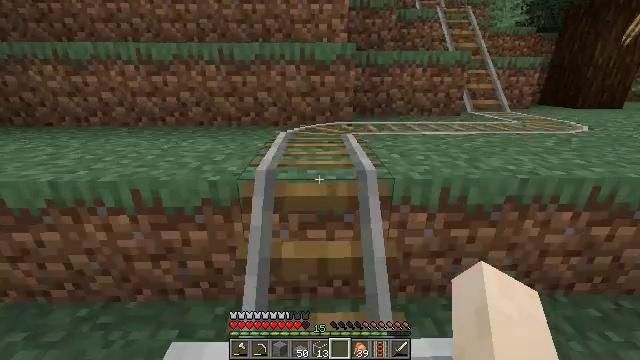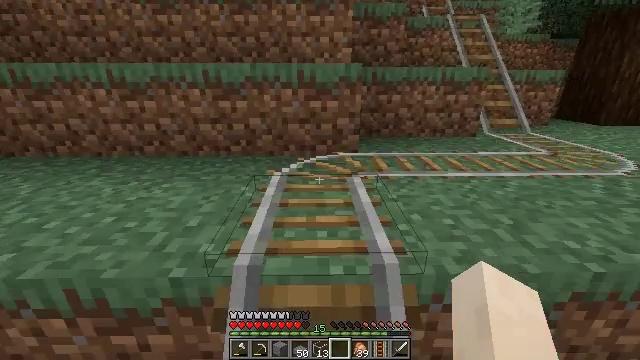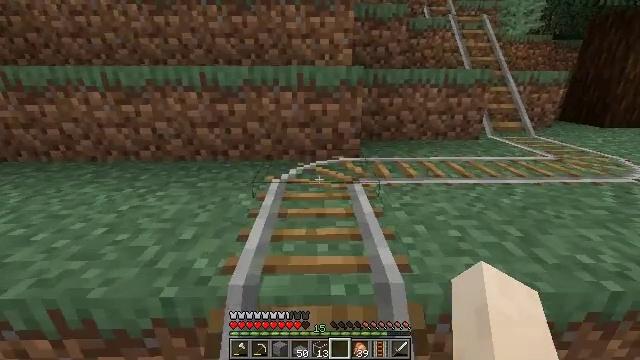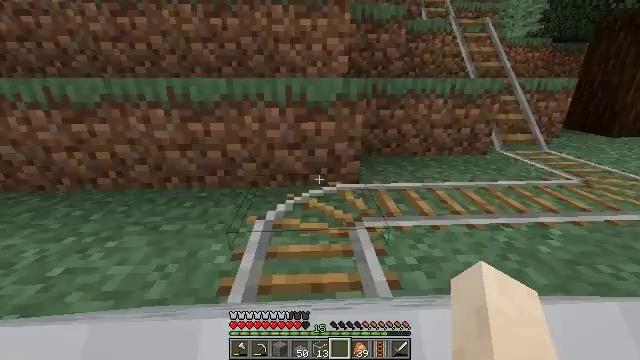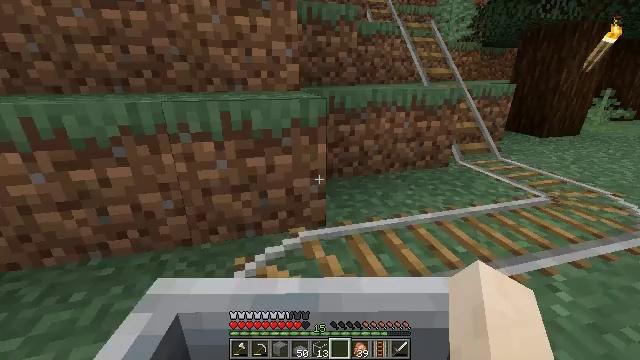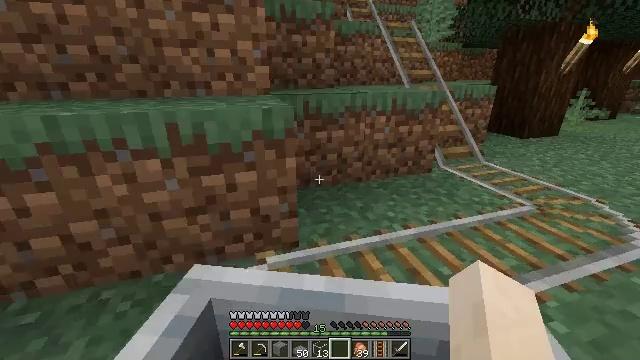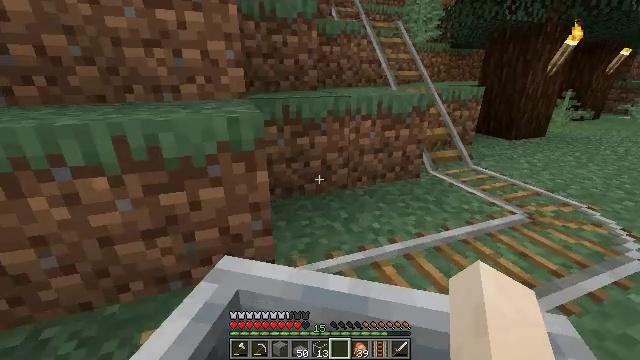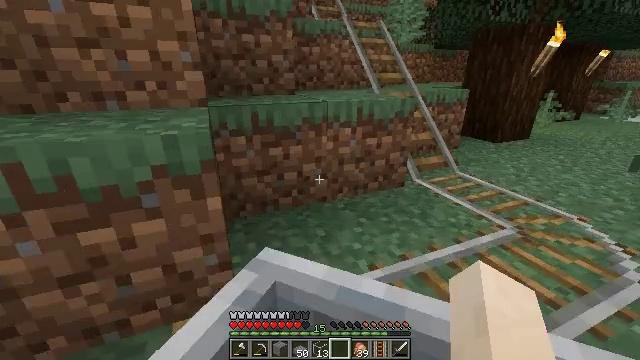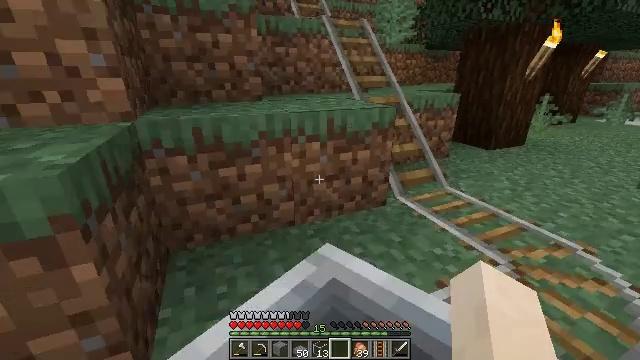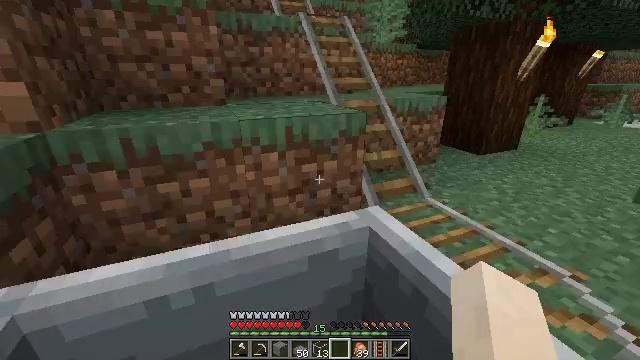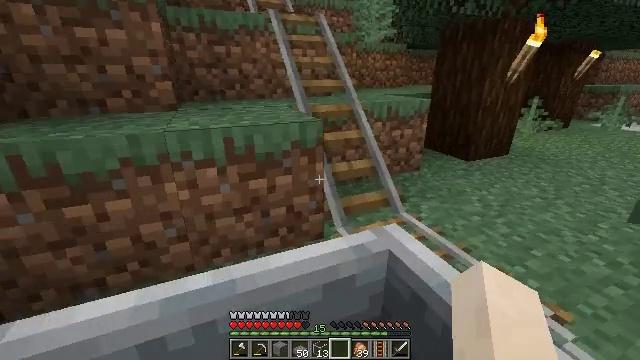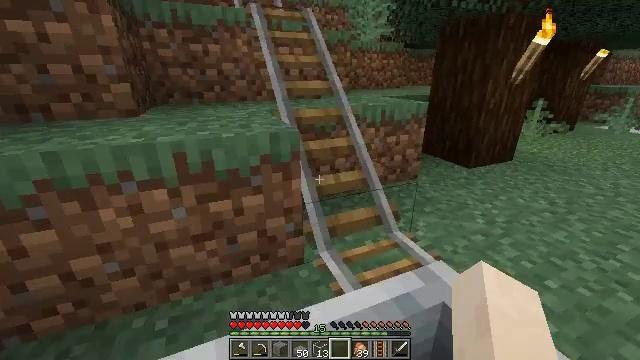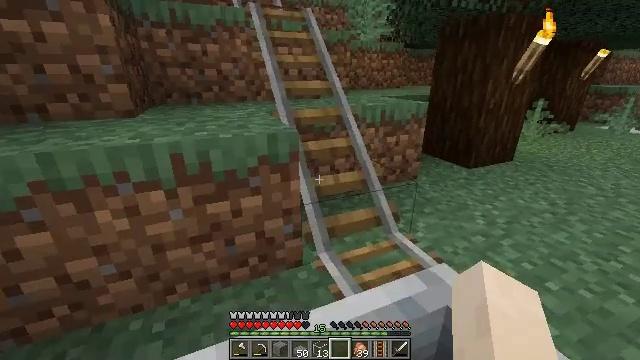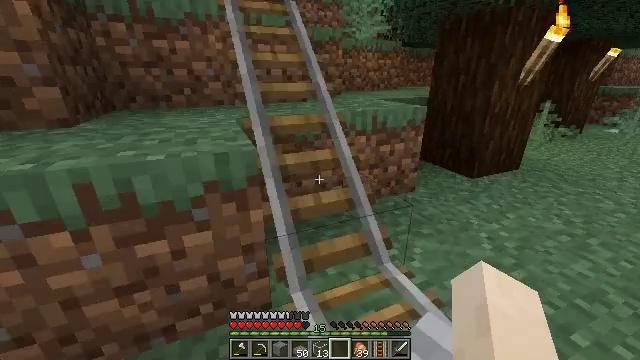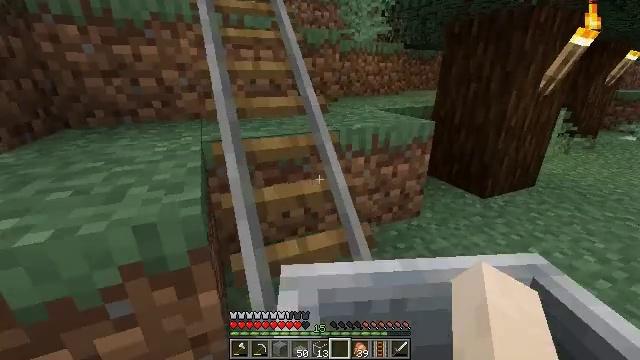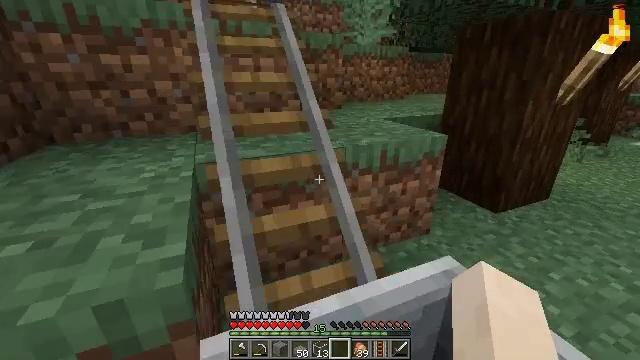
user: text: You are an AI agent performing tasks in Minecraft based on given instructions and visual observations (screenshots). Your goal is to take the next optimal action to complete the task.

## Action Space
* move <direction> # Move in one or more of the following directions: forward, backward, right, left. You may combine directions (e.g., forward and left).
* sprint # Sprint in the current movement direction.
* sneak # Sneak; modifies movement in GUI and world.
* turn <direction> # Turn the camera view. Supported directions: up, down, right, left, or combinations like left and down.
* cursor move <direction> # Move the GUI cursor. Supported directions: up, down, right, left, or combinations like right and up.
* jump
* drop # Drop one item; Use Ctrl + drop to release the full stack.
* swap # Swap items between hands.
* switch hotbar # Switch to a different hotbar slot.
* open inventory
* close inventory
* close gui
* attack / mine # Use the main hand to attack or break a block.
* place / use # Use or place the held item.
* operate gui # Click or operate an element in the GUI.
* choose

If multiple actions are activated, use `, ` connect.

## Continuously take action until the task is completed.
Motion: motion action
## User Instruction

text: Mine the stripped spruce log.
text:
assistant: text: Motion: no_op
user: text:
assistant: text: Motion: no_op
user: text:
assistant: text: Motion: turn right
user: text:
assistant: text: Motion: turn right
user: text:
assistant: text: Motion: turn right
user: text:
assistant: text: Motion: turn right
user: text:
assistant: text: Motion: no_op
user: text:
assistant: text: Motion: no_op
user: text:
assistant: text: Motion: no_op
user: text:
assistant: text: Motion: no_op
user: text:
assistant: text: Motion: no_op
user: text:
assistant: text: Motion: no_op
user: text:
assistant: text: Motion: no_op
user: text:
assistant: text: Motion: no_op
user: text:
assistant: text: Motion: turn left
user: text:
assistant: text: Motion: turn left
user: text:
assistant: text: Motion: turn left and up
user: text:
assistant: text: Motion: turn left
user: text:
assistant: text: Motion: turn left and up
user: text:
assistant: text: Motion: turn left
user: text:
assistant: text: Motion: turn left
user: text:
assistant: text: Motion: turn left and up
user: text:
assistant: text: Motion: turn left and up
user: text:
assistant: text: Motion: turn left and up
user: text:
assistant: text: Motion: turn up
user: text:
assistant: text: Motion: turn up
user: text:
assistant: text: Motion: turn up
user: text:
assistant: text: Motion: no_op
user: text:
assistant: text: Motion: turn up
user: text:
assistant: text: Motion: no_op